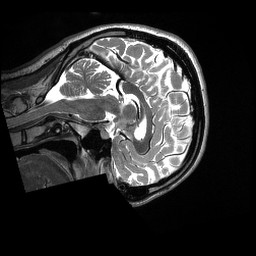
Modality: T2w
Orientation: sagittal
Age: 23
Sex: female